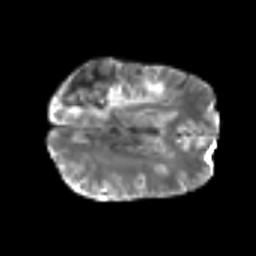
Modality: T2w
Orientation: axial
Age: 60
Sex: male
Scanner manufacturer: siemens
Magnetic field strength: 3 T
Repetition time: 6.1 s
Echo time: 0.101 s